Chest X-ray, AP view. Patient: 46 years old, sex M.
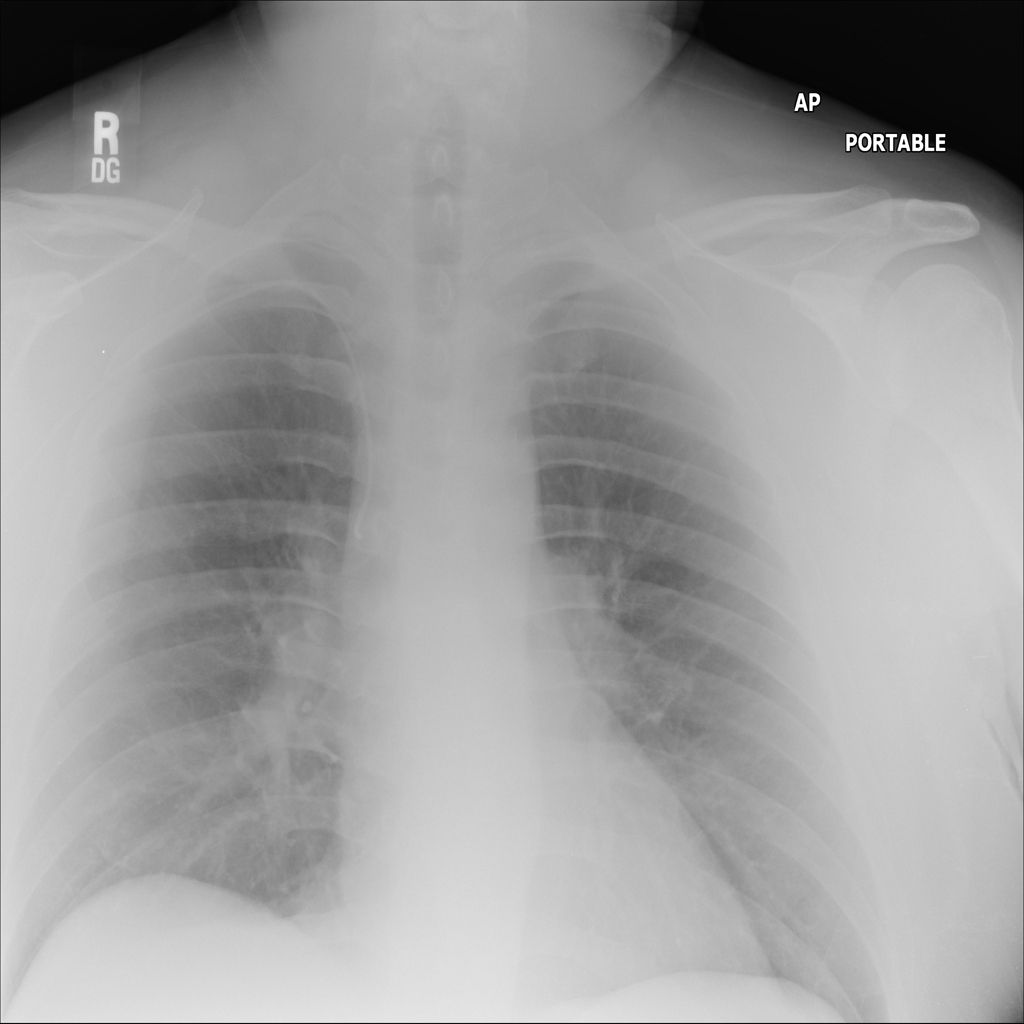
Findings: No Finding